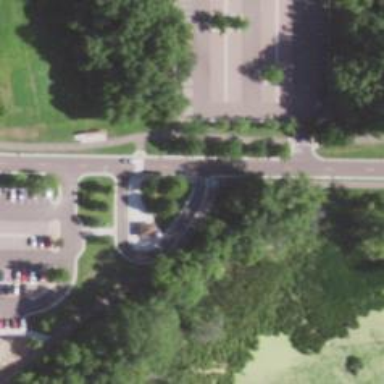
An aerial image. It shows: Asphalt cycleway with marked crossing.